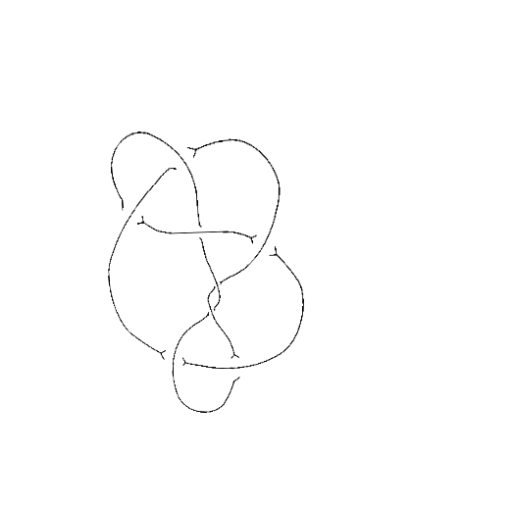
Crossing number: 8